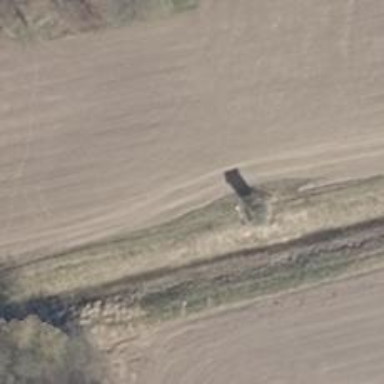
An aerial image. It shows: Shelter that serves as hunting stand.